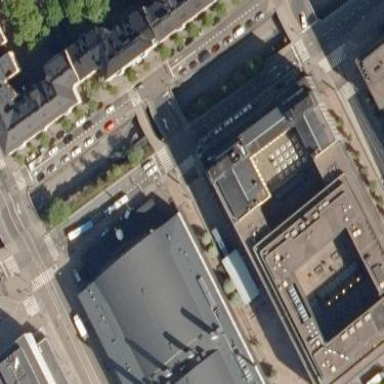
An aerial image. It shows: Part of building with round metal roof in dark gray color.